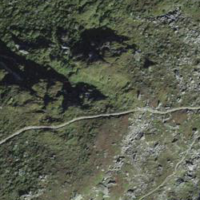
EUNIS habitat code: 31
Species observed at this site:
Rhododendron ferrugineum